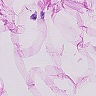
Metastatic tissue present: no